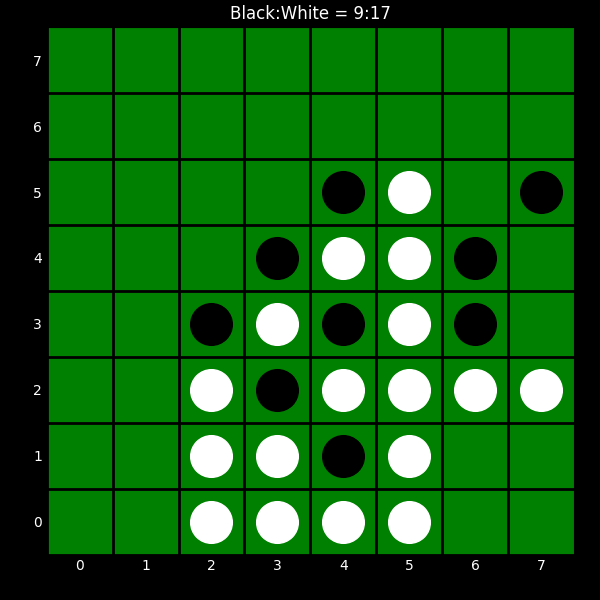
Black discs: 9
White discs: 17